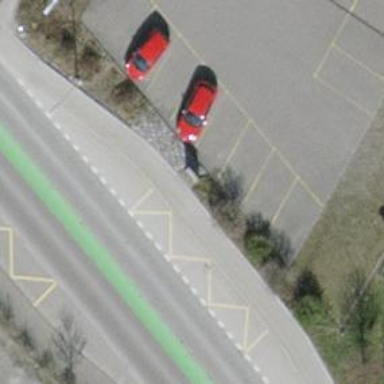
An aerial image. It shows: Bus stop with platform for public transport.